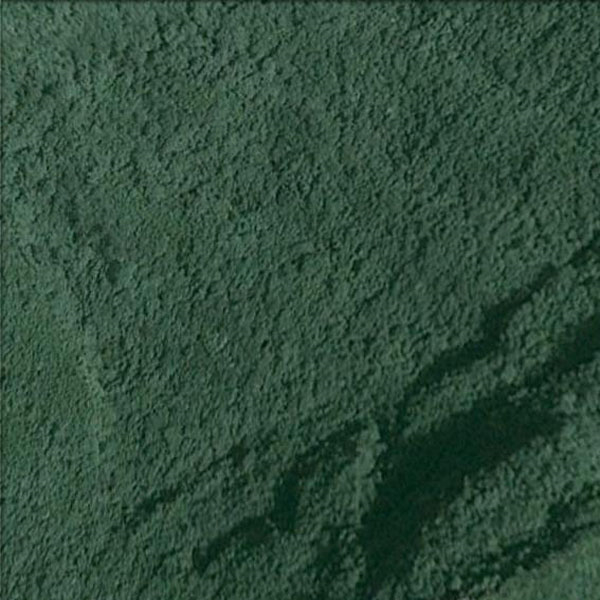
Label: Forest